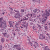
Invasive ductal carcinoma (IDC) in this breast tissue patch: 1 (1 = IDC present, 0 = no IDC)